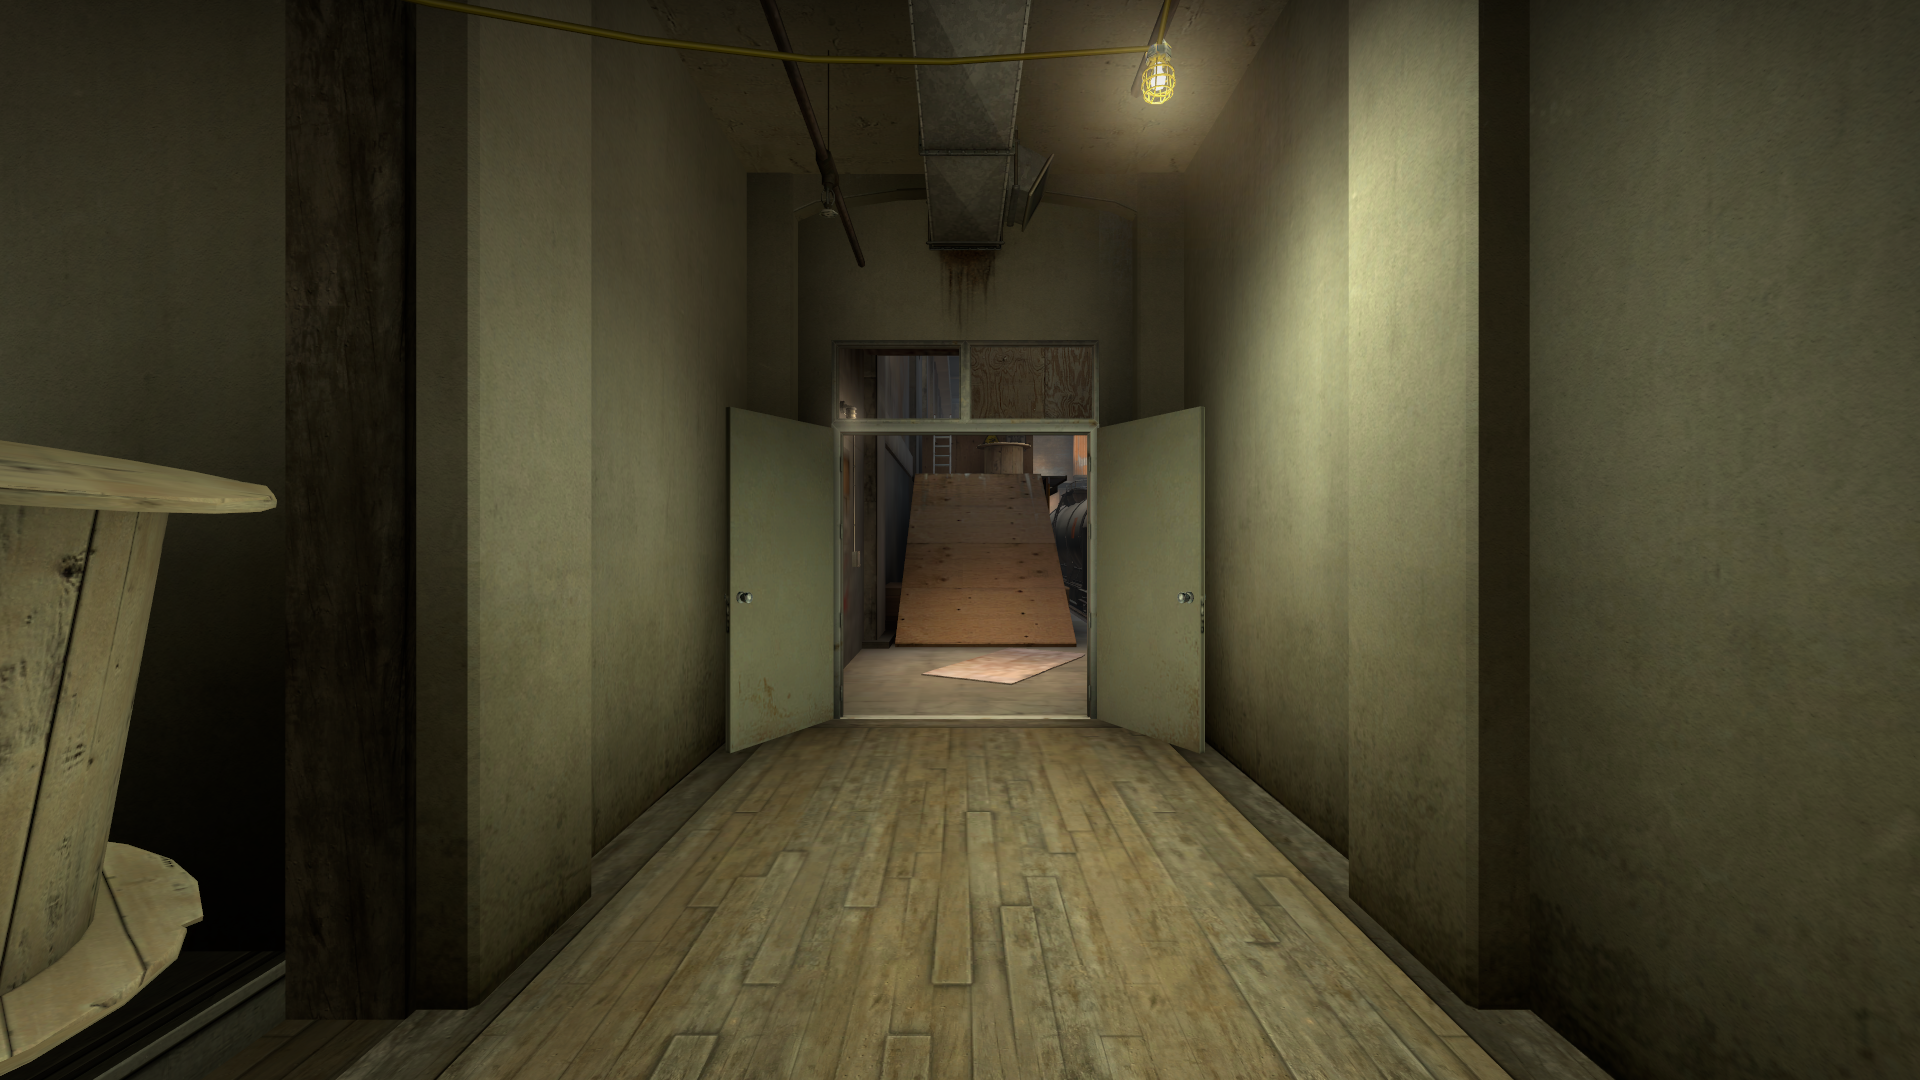
Map: de_train